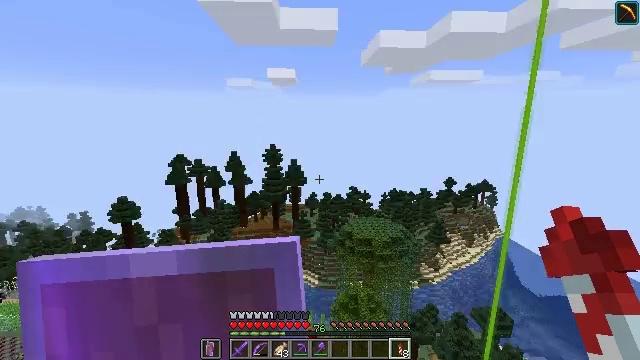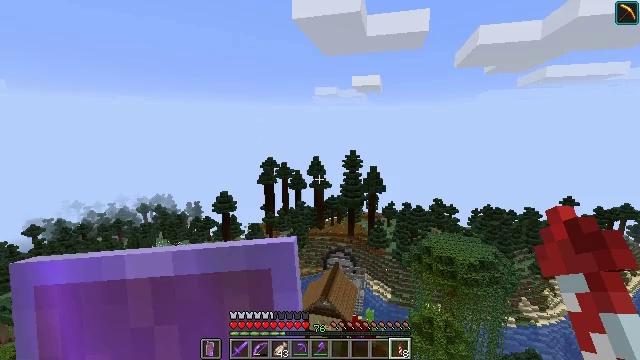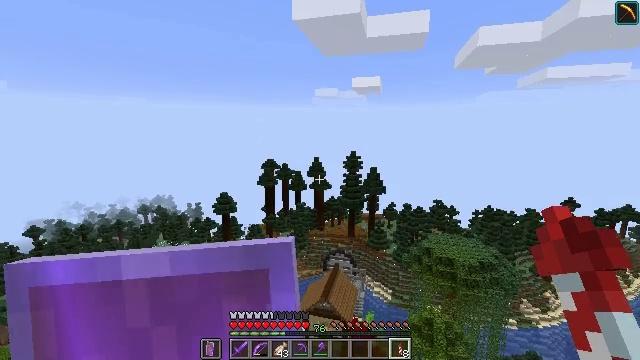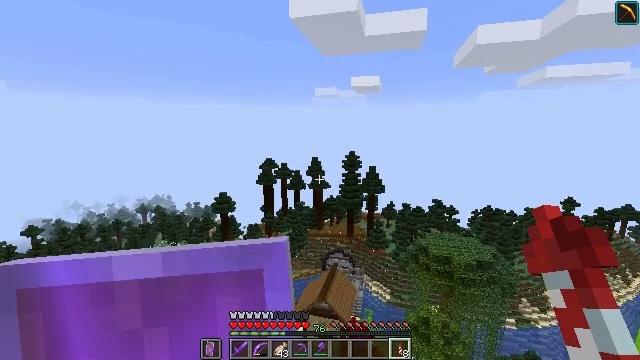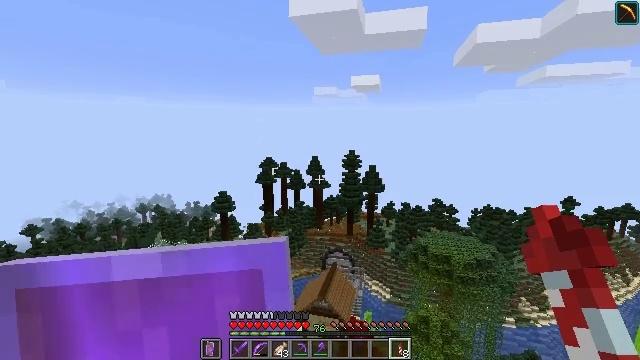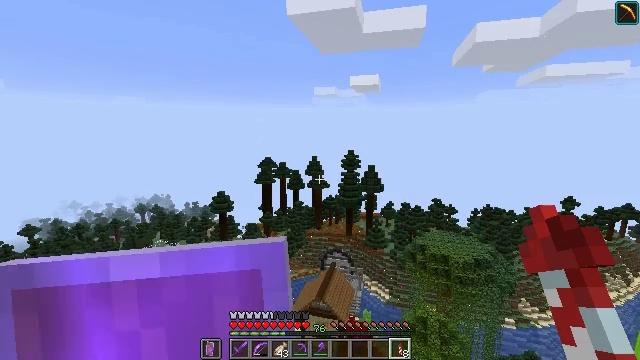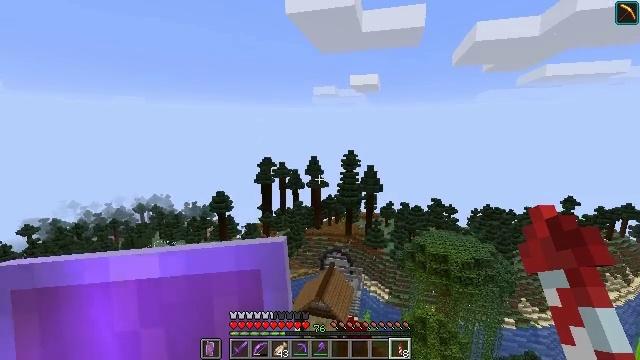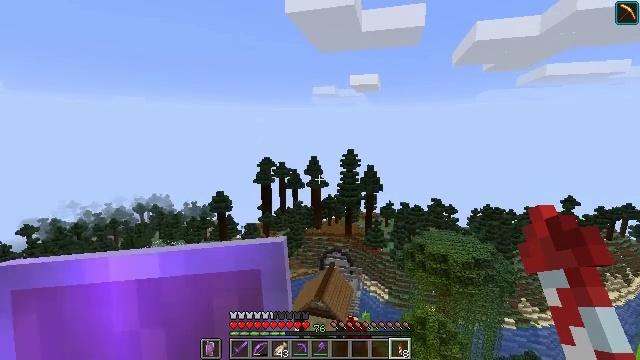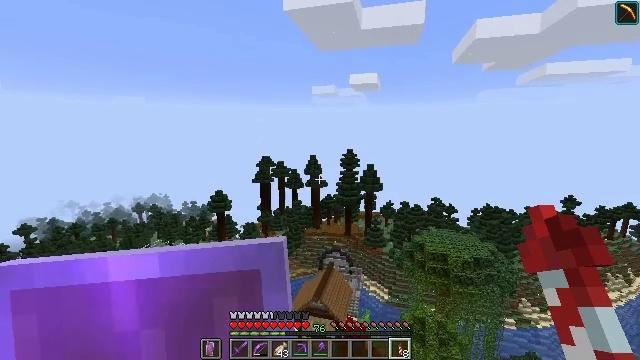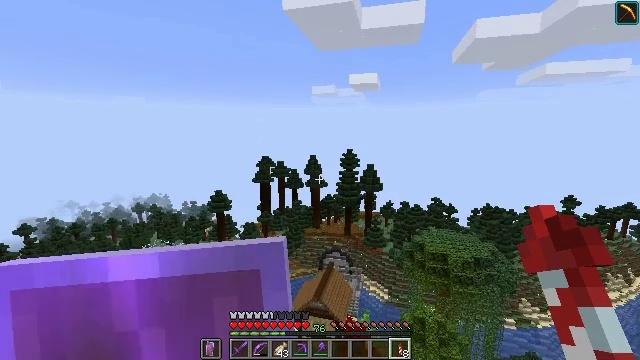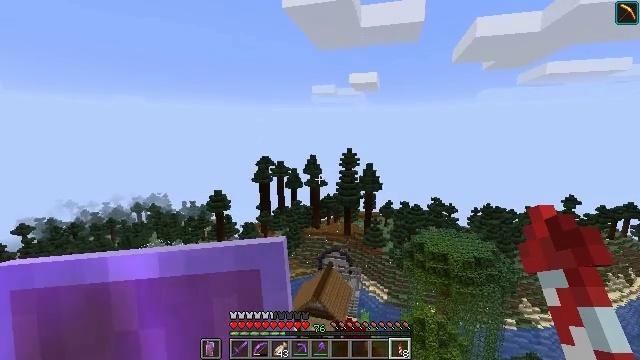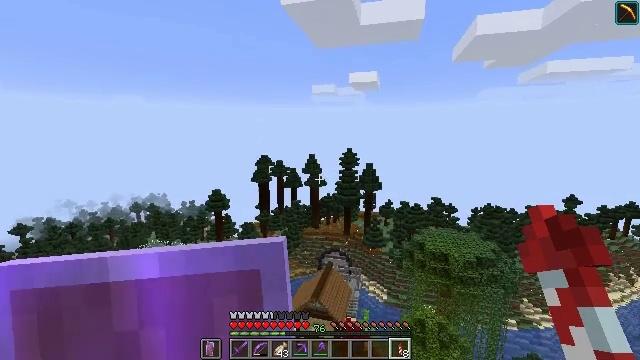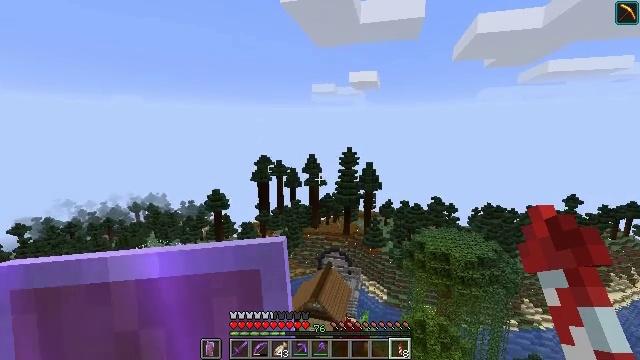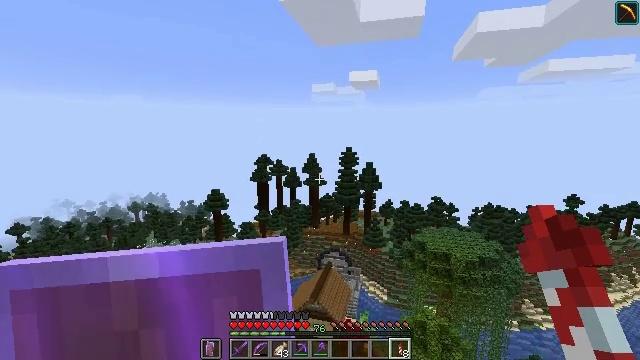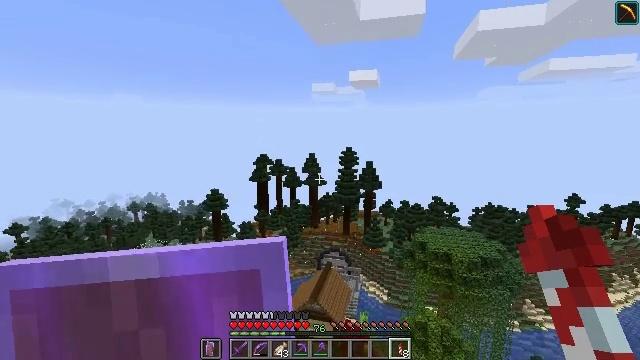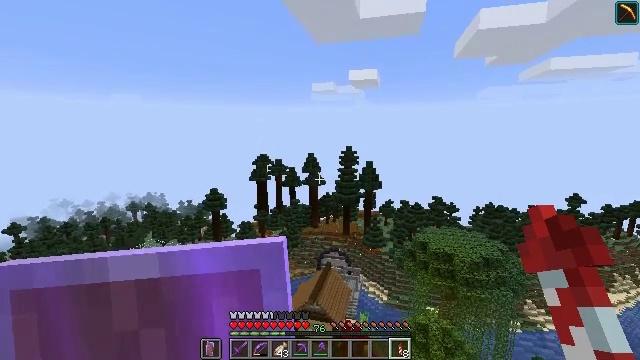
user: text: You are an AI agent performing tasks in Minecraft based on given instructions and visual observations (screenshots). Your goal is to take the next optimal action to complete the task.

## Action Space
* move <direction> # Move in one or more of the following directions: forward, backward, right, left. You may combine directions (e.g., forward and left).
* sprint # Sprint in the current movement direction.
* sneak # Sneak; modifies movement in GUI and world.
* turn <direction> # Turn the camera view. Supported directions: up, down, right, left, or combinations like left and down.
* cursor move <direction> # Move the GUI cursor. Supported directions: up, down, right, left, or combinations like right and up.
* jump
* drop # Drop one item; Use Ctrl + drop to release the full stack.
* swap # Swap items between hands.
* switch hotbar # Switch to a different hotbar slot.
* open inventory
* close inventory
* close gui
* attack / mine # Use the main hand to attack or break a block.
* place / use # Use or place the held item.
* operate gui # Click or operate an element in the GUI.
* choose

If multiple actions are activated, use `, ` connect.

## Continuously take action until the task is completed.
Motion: motion action
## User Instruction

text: Mine the jungle leaves to get saplings or sticks.
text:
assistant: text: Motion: turn left and up
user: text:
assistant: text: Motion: no_op
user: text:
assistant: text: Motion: no_op
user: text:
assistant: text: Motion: no_op
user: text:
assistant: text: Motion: no_op
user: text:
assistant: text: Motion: no_op
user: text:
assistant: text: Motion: no_op
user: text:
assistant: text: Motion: no_op
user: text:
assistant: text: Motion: no_op
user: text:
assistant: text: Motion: no_op
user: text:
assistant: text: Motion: no_op
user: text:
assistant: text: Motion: no_op
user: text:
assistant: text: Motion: no_op
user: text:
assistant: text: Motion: no_op
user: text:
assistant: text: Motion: no_op
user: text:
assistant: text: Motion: no_op
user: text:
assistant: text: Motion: no_op
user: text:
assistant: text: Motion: no_op
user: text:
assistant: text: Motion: no_op
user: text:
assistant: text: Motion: no_op
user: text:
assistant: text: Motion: no_op
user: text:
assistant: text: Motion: no_op
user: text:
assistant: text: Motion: no_op
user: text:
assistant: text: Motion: no_op
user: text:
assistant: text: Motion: no_op
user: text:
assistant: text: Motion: no_op
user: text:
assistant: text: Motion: no_op
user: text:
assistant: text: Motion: no_op
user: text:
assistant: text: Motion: no_op
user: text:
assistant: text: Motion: no_op